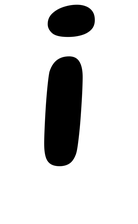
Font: Gluten_Regular